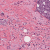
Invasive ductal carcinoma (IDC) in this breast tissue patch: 1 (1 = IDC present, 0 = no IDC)